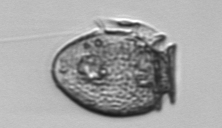
Label: Dinophysis_acuminata